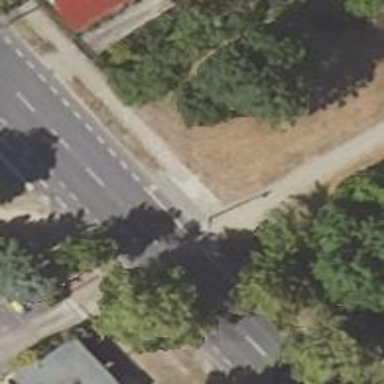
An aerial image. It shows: Secondary road with asphalt surface and dedicated cycle lane.